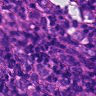
Metastatic tissue present: yes